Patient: sex M, age 34
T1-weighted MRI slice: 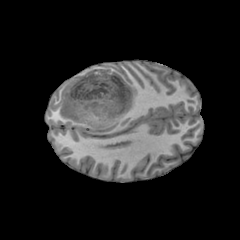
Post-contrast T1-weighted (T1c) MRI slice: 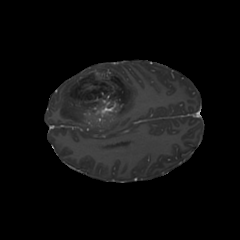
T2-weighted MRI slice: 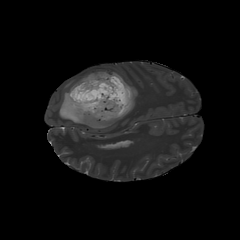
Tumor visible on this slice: yes
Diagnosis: Astrocytoma, IDH-mutant
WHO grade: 4